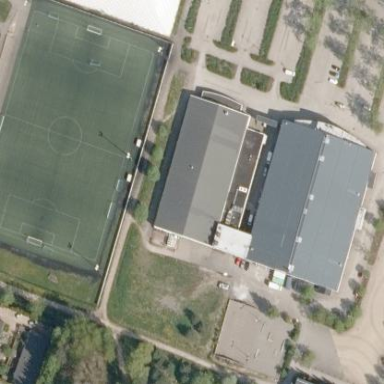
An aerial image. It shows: Building serving as ice hockey sports center.